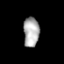
Tissue: prostate
Cell type: T cells
Senescence score: 0.3565
Nuclear area (px): 462
Mean DAPI intensity: 173.232